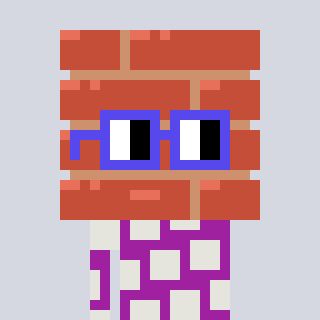
a pixel art character with square blue glasses, a wall-shaped head and a magenta-colored body on a cool background